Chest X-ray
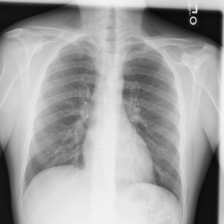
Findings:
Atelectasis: negative
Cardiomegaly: negative
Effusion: negative
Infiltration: negative
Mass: negative
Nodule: negative
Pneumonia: negative
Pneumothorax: negative
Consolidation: negative
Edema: negative
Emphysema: negative
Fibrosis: negative
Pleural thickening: negative
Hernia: negative